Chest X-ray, PA view. Patient: 46 years old, sex F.
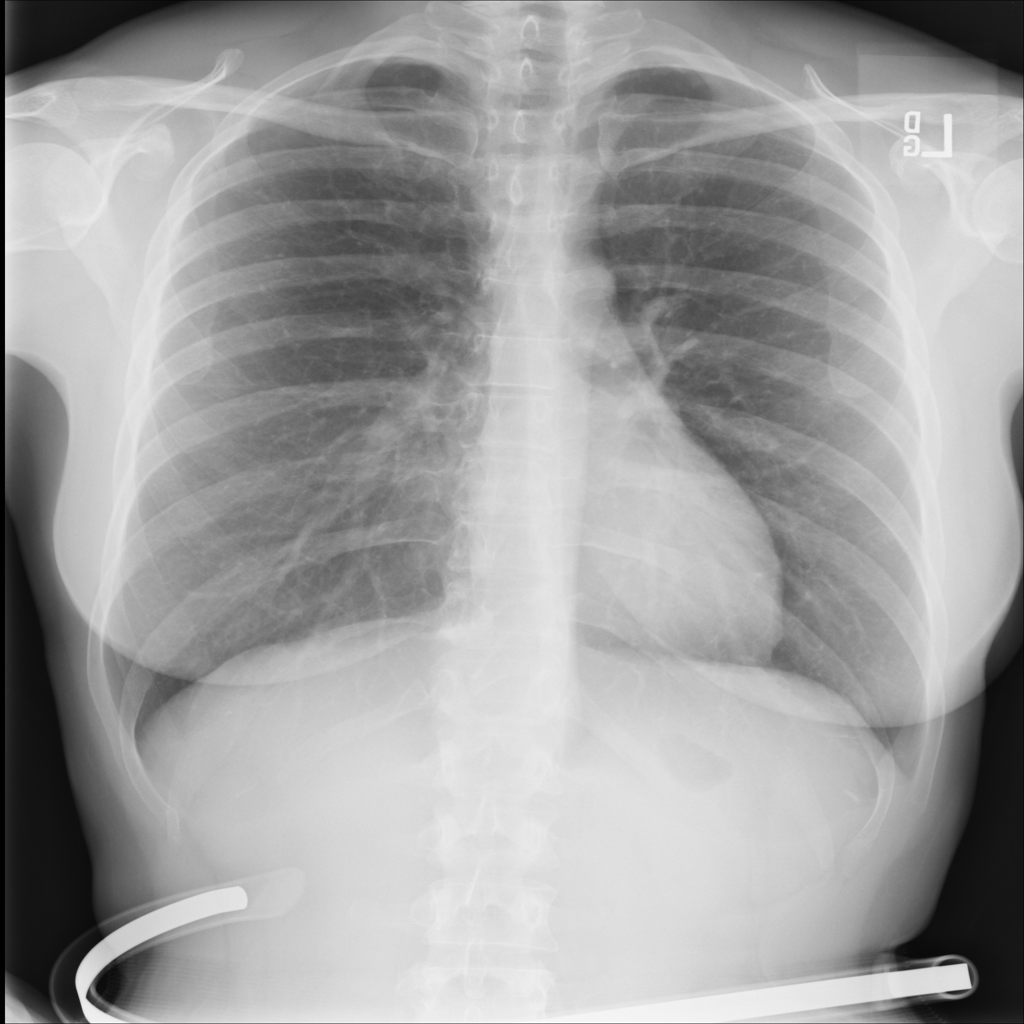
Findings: No Finding